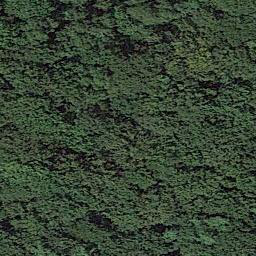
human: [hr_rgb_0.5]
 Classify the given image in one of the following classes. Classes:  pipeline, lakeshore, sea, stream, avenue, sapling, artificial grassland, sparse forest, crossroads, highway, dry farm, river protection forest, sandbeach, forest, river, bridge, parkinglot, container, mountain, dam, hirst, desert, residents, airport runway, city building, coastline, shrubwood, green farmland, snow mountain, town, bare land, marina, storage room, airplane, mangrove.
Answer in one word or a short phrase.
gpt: forest